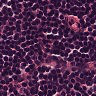
Metastatic tissue present: no